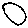
Label: circle